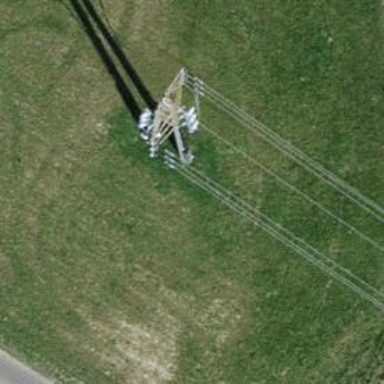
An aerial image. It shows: Power line with three cables.